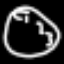
Label: clock